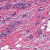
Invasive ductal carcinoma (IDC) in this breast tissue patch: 1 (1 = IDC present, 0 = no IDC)